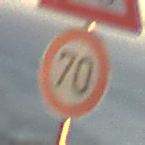
Verkehrszeichen: Geschwindigkeit70
Zusatzzeichen oben: RadverkehrRechts
Umgebung: Outdoor, RoadRail
Tageszeit: SunriseSunset
Wetter: PartlyCloudy
Licht: Natural
Jahreszeit: NotSpecified
Kontrast: HighContrast